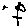
Label: flower